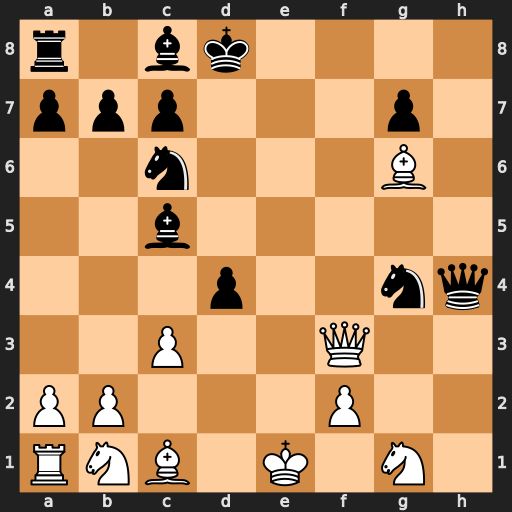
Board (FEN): r1bk4/ppp3p1/2n3B1/2b5/3p2nq/2P2Q2/PP3P2/RNB1K1N1
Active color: w
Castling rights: Q
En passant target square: -
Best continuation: Qd5+ Bd7 Bg5+ Qxg5 Qxg5+